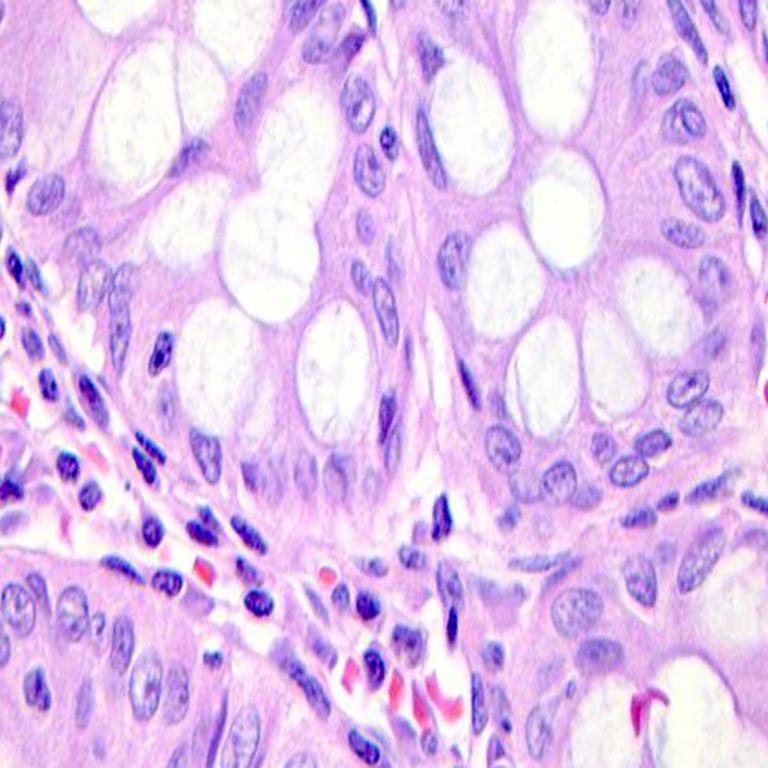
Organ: colon
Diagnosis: benign